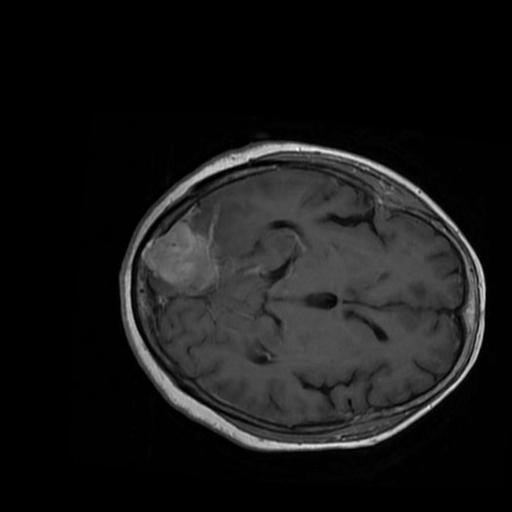
Label: brain_menin